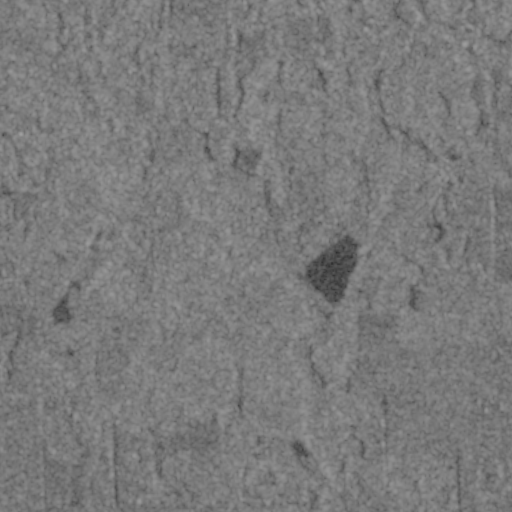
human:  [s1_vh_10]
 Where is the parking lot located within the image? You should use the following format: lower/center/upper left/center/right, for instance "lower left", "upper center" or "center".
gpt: The parking lot is located in the upper right of the image.
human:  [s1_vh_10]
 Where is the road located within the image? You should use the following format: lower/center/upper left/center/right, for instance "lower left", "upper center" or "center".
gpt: There is no road in the image.

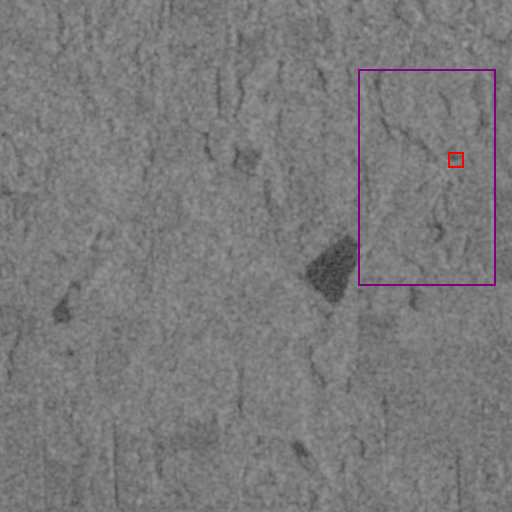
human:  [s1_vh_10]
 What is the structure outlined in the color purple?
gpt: The structure outlined in purple is a park.
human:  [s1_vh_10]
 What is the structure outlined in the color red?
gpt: The structure outlined in red is a parking lot.
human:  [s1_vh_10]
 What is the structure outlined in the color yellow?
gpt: There is no yellow outline.